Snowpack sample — Buffalo Mountain, Silverthorne, Colorado, USA (2/22/26, 2:02 PM MST)
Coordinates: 39.622, -106.113
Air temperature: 33 °F
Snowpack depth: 63 cm
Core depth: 30 cm
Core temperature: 24.8 °F
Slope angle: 11°, slope face: 116°
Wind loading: low
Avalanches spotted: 0
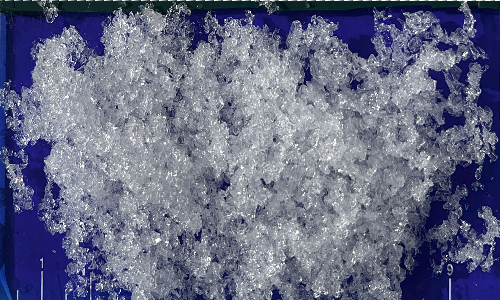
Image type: core
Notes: In a firebreak similar to site 1, minimal wind loading with no spotted avalanches (not many faces in view though)